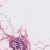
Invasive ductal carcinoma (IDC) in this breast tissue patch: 0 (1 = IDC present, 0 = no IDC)